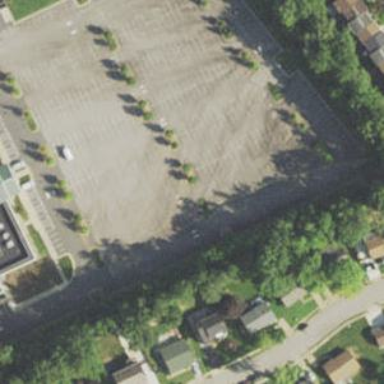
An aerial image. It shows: Parking area with surface.